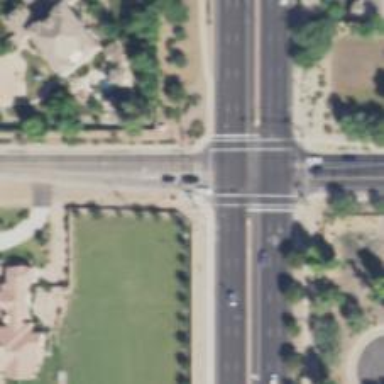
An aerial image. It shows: Solid stop line on the road.